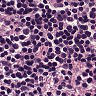
Metastatic tissue present: no